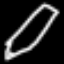
Label: pencil